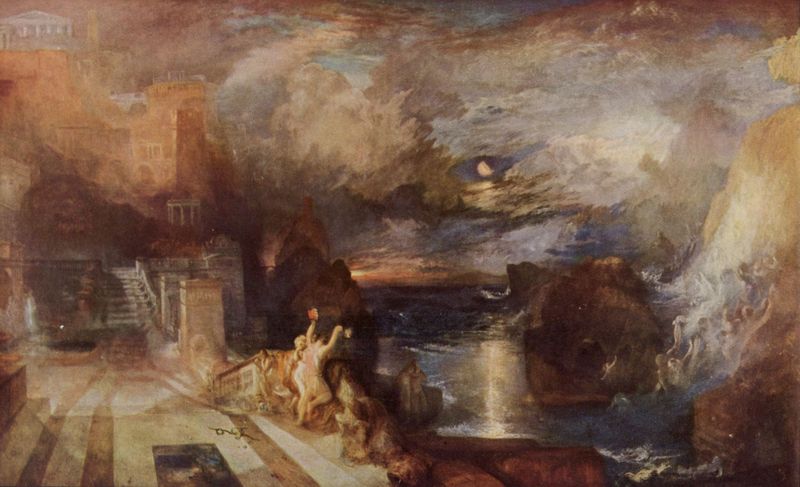
Titel: Heros und Leanders Abschied
Künstler: William Turner
Standort: London
Institution: Tate Gallery
Schlagwörter: berg, blau, dunkel, felsen, feuer, gemälde, gewitter, himmel, kampf, mann, meer, schatten, wasser, weiß, wolken, akte, aquarell, fluss, frauen, gelb, landschaft, menschen, ocker, see, stadt, ufer, abend, braun, frau, grau, holz, licht, marmor, männer, nacht, orange, pastell, strasse, säulen, zeichnung, anlage, gebäude, haus, rot, schloss, beige, symbolismus, architektur, entsetzen, mensch, stein, steine, trauer, bild, öl, dämmerung, horizont, häuser, natur, spiegelung, wind, rauch, sonne, boden, insel, personen, tanzen, england, rosa, turm, statue, gischt, küste, schiff, welle, wellen, fels, klippen, mauer, dunst, nebel, sonnenuntergang, violett, platz, figuren, hafen, promenade, romantik, brandung, krieg, leiter, querformat, sturm, treppe, treppen, turner, unwetter, wild, wogen, geländer, stufen, transparenz, abendrot, mondlicht, bucht, impression, klippe, steilküste, mond, antike, burg, palast, neblig, abschied, schwimmen, traum, wirbel, mondschein, nixen, pantheon, verschwommen, glocke, statuen, rotbraun, böcklin, dramatisch, griechisch, mythos, griechenland, tempel, rampe, marmorboden, jubel, guss, aufstieg, klagen, bräunlich, akropolis, geister, inferno, gespenstisch, winken, grichenland, dunstig, monde, william turner, strum, mythisch, ertrinken, turner?, tobend, begrüßen, liucht, nee, marmo, seejungfrauen, kurpromenade, luftströme, mythsch, sonenfinternis